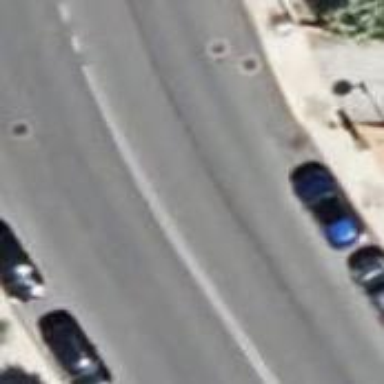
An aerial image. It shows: Residential road with asphalt surface and sidewalks on both sides. Parallel parking lanes are available on both sides of the road.